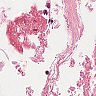
Metastatic tissue present: no